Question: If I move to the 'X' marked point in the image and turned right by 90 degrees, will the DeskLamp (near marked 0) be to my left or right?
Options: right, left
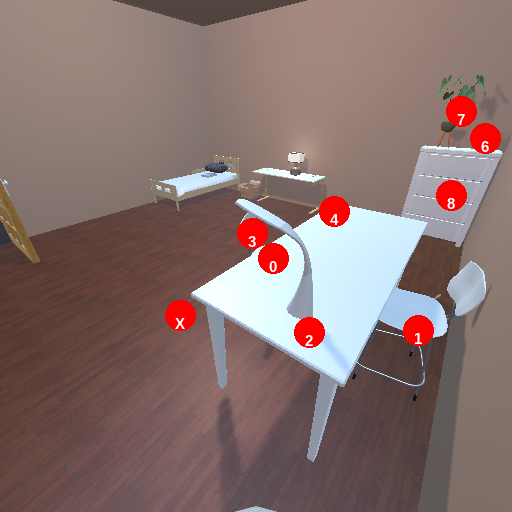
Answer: right